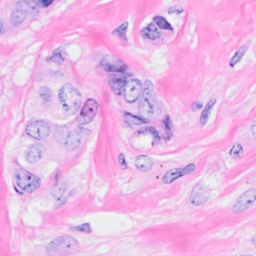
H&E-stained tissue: Breast